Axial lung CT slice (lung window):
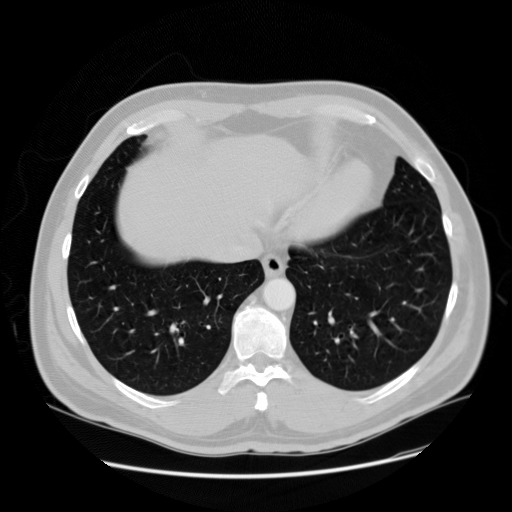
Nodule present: no